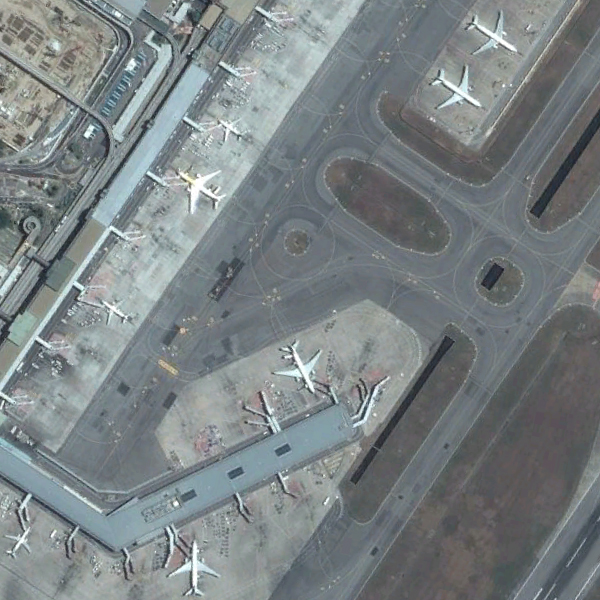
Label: Airport